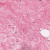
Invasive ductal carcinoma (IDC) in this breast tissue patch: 0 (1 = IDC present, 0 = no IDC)